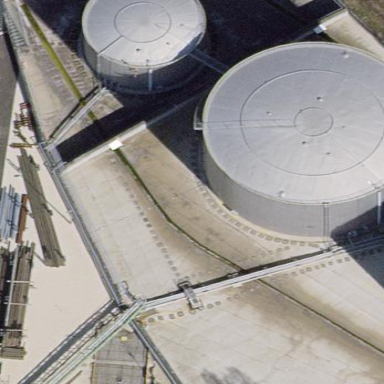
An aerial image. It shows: Storage tank building.